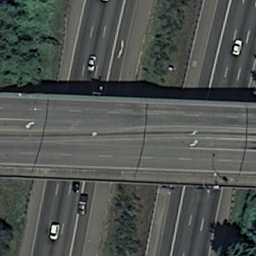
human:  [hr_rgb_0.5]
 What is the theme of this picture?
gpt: overpass

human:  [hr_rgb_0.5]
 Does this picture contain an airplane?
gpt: no

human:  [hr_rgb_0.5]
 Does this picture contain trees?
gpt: yes

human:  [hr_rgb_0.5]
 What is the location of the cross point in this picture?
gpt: center

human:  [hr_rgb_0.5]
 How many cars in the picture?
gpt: six